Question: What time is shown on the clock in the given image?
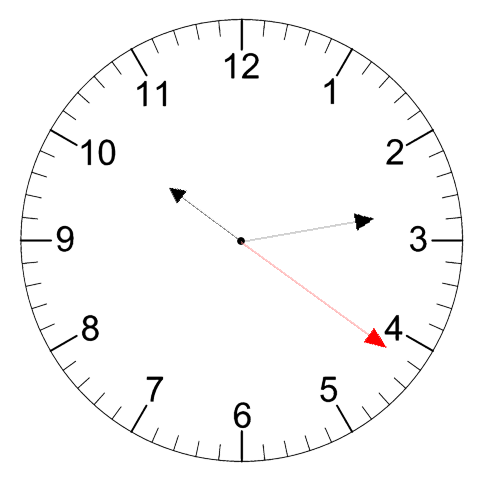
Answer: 10:13:21